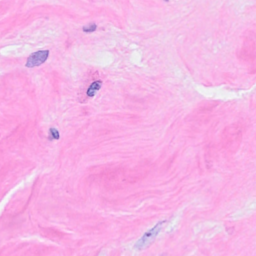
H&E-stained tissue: Breast